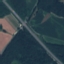
Land use / land cover: Highway